Question: Is it possible to add through jquery or javascript an input field in a custom position above the '<canvas>' element?
I have tried the following:
- 'canvas''input'- 'div''relative''input''div''absolute'
My 'index.html' page looks like this:
'''
<!DOCTYPE html>
<html manifest="cache.manifest">
<head>
<title>WebApp</title>
<meta http-equiv="content-type" content="text/html; charset=ISO-8859-1" />
<meta http-equiv="X-UA-Compatible" content="chrome=1" />
<meta name="viewport" content="width=device-width,minimum-scale=1, maximum-scale=1" />
<meta name="apple-mobile-web-app-status-bar-style" content="black" />
<meta name="apple-mobile-web-app-capable" content="yes" />
<meta name="apple-mobile-web-app-status-bar-style" content="black-translucent" />
<script type="text/javascript" src="/ext/jquery-3.1.1.min.js"></script>
<script type="text/javascript" src="/ext/jquery.i18n.js"></script>
<script type="text/javascript" src="/ext/jquery.ajaxmanager.js"></script>
<script type="text/javascript" src="/ext/jquery.model.js"></script>
<script src="https://ajax.googleapis.com/ajax/libs/webfont/1.6.16/webfont.js"></script>
</head>
<body>
<noscript>
<div style="text-align: center; width: 100%; visibility: visible;">
JavaScript ist in Ihrem Browser deaktiviert. Bitte aktivieren Sie es um diese Applikation zu starten.
<p>
JavaScript e disattivato nel Suo browser. Si prega di attivarlo per usare questa applicazione.
<p>
JavaScript is disabled in your browser. Please enable it to use this application.
<p>
<a href="http://www.activatejavascript.org/">How to?</a>
</div>
</noscript>
<canvas id="app" width="150" height="30"></canvas>
</body>
</html>
'''
Through javascript I am adding other canvas:
'''
//This is the main canvas
this.canvas.style.zIndex = 6;
this.canvas.style.position = "absolute";
this.canvas.style.border = "0px solid";
this.canvas.style.top = 0 + "px";
this.canvas.style.left = 0 + "px";
//Some other canvas elements
var show_canvas = document.createElement('canvas');
$(this.canvas).parent().append(show_canvas);
show_canvas.style.zIndex = 4;
var other_canvas = document.createElement('canvas');
$(this.canvas).parent().append(show_canvas);
other_canvas.style.zIndex = 0;
var another_canvas = document.createElement('canvas');
$(this.canvas).parent().append(show_canvas);
another_canvas.style.zIndex = 3;
another_canvas.attr('id', 'another_canvas');
var container = document.createElement('div');
$(container).attr('id', 'input_container');
$('#another_canvas').append(container);
var user = document.createElement('input');
var pass = document.createElement('input');
$(user).attr('id', 'username');
$(pass).attr('id', 'password');
$(container).append(user);
$(container).append(pass);
$('#input_container').css({
'position': 'absolute',
'z-index': '100'
});
'''
Currently it is looking like this:
It would be awesome, if some of you could help me solve my problem XD.
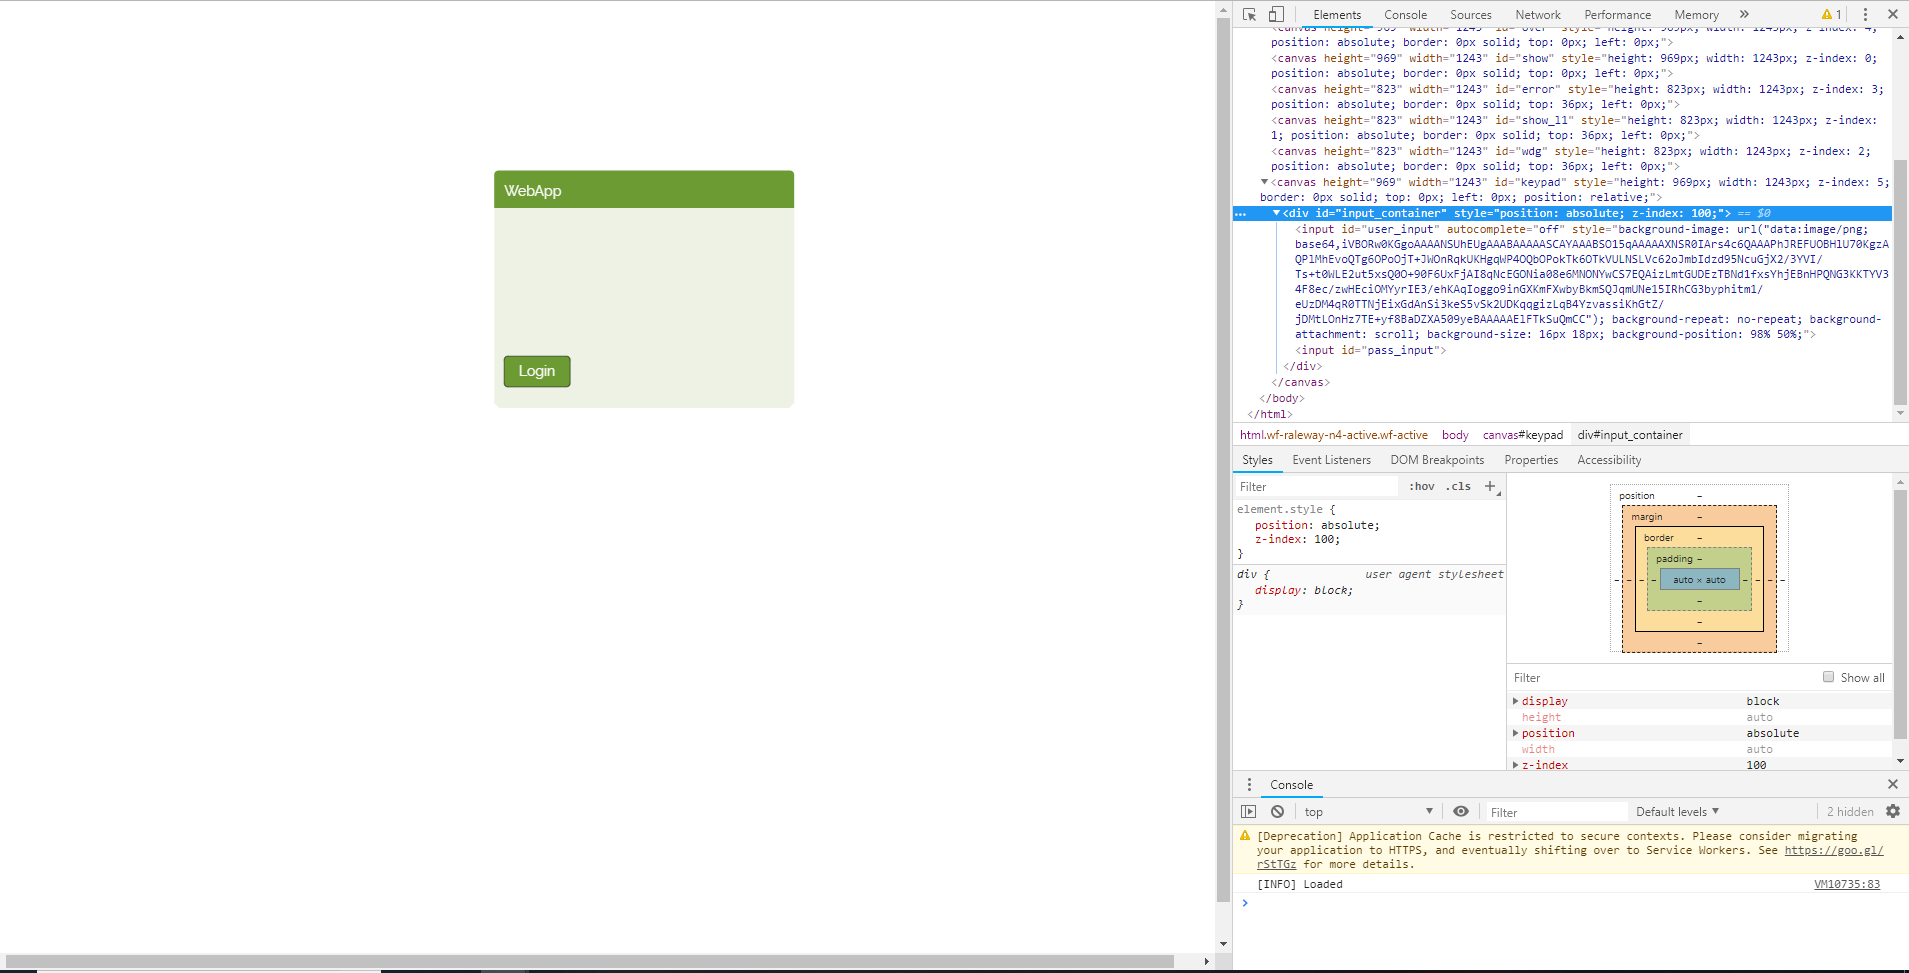
Answer: Putting the canvas and the input in a div with the div having "position: relative;" and the children having "position: absolute;" is the solution. If you want no scrollbars then either make sure the stuff inside the div is smaller than the div OR set "overflow: hidden".
One thing extra, set the canvas display type to "block". Without that the canvas is type "span" which adds space and causes a scrollbar to appear if the canvas is set to be 100%
'''
const ctx = document.querySelector('#c1').getContext('2d');
const {width, height} = ctx.canvas;
ctx.fillStyle = "#0FF";
ctx.fillRect(0, 0, width, height);
ctx.fillStyle = "#F00";
ctx.arc(width / 2, height / 2, Math.min(width, height) / 2, 0, Math.PI * 2, true);
ctx.fill();
'''
'''
body {
margin: 0;
}
#container {
position: relative;
width: 100vw;
height: 100vh;
}
canvas {
display: block;
width: 100%;
height: 100%;
}
#form {
position: absolute;
left: 1em;
top: 1em;
padding: 0.5em;
background-color: rgba(0, 0, 0, 0.7);
}
#form input {
font-size: 20pt;
display: block;
border: none;
color: white;
background-color: #444;
margin: 0.5em;
}
'''
'''
<div id="container">
<canvas id="c1"></canvas>
<div id="form">
<input type="text" id="user" placeholder="username">
<input type="password" id="pass" placeholder="password">
</div>
</div>
'''
you had your canvas 150x30? That's pretty small but we can adjust the sizes
'''
const ctx = document.querySelector('#c1').getContext('2d');
const {width, height} = ctx.canvas;
ctx.fillStyle = "#0FF";
ctx.fillRect(0, 0, width, height);
ctx.fillStyle = "#F00";
ctx.arc(width / 2, height / 2, Math.min(width, height) / 2, 0, Math.PI * 2, true);
ctx.fill();
'''
'''
#container {
position: relative;
width: 150px;
height: 30px;
}
canvas {
display: block;
width: 100%;
height: 100%;
}
#form {
position: absolute;
left: 0;
top: 0;
background-color: rgba(0,0,0,0);
}
#form input {
font-size: 8px;
display: block;
background-color: rgba(0,0,0,0);
border: 1px solid gray;
}
'''
'''
<div id="container">
<canvas id="c1"></canvas>
<div id="form">
<input type="text" id="user" placeholder="username">
<input type="password" id="pass" placeholder="password">
</div>
</div>
'''